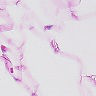
Metastatic tissue present: no